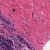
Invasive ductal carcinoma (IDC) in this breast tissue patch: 0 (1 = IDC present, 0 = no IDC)